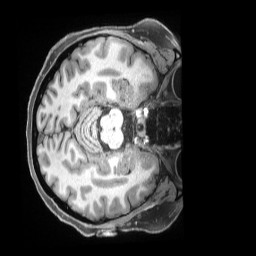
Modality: T1w
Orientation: axial
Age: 53
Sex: female
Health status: ill
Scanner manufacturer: siemens
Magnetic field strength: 3 T
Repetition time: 2.5 s
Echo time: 0.00181 s